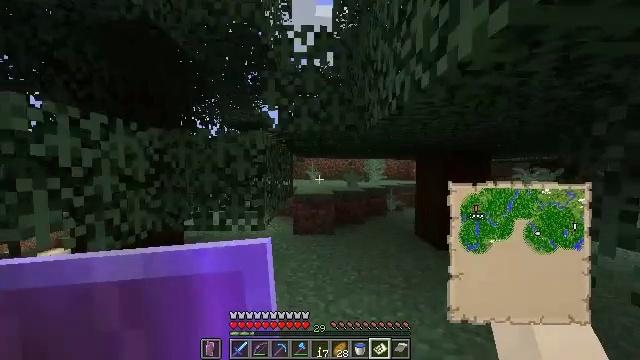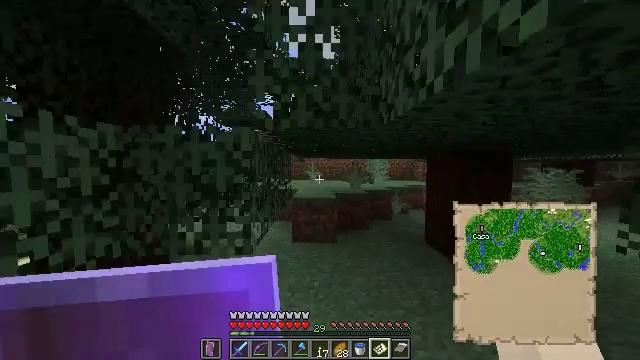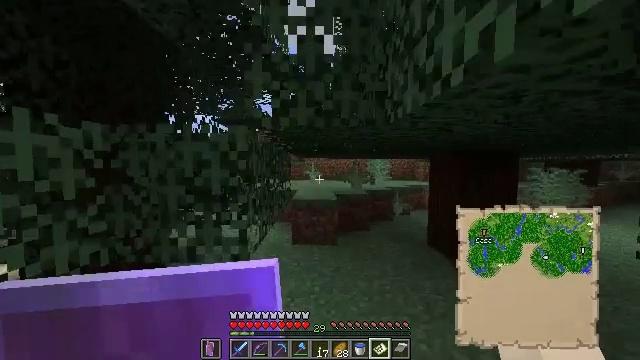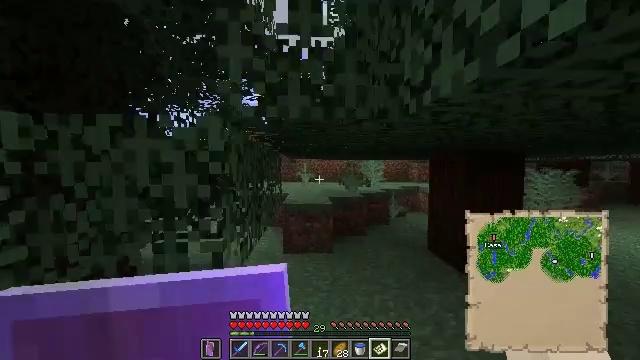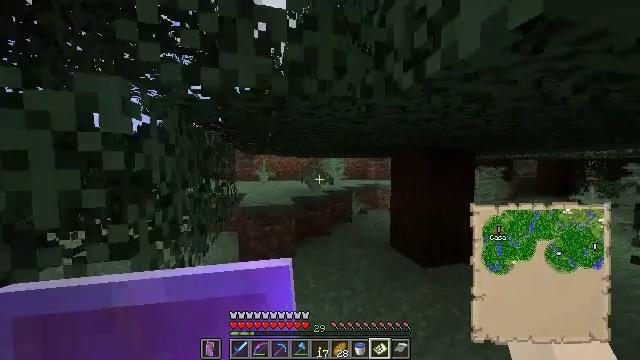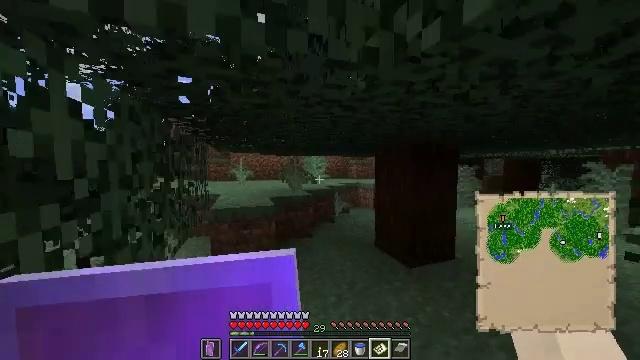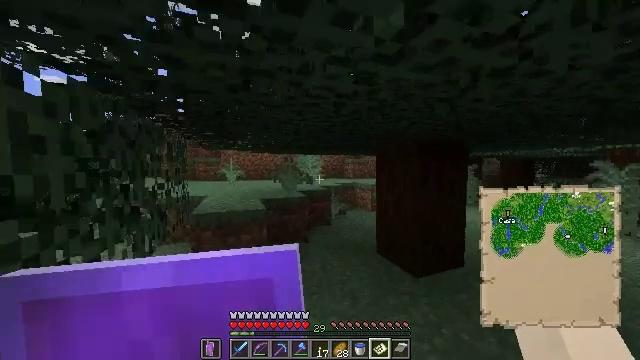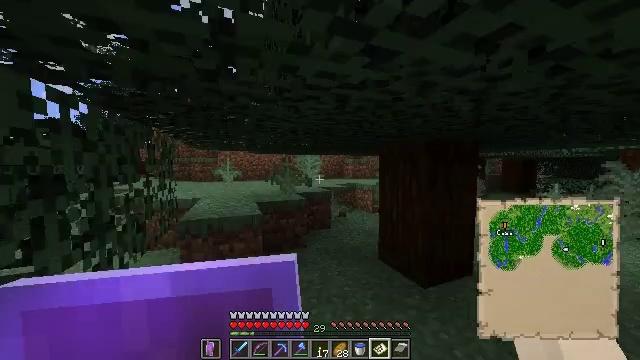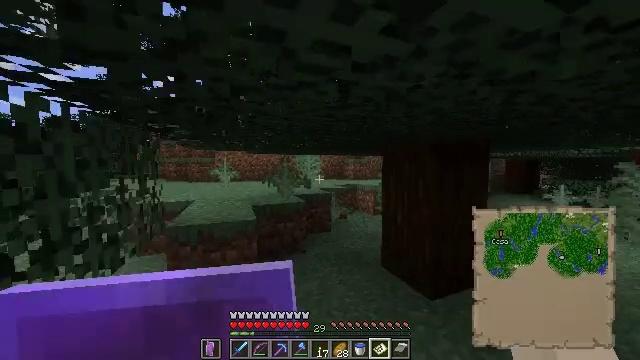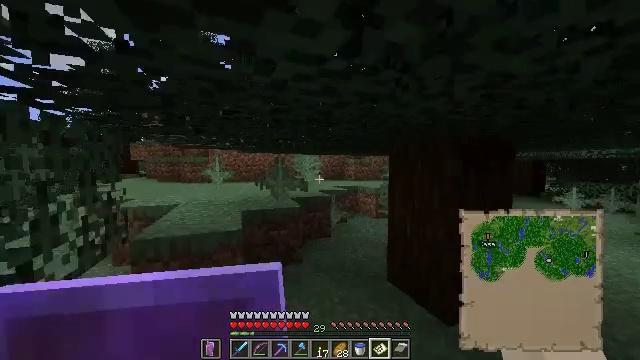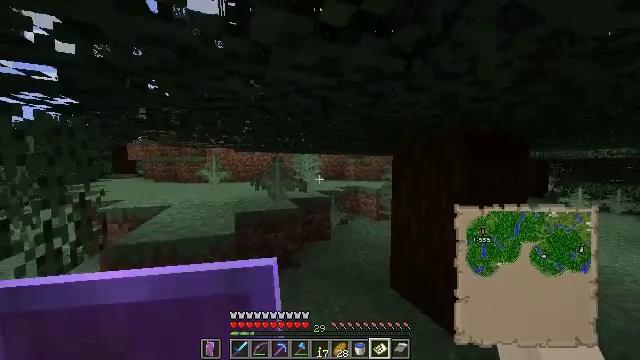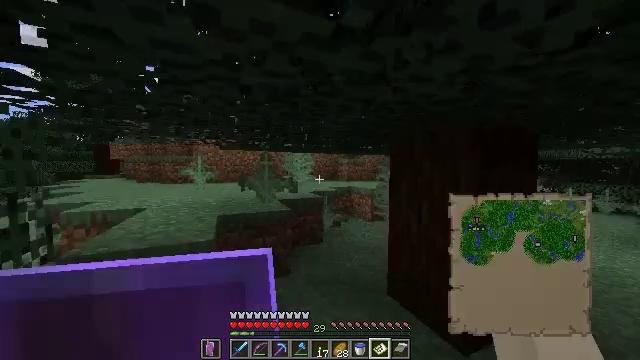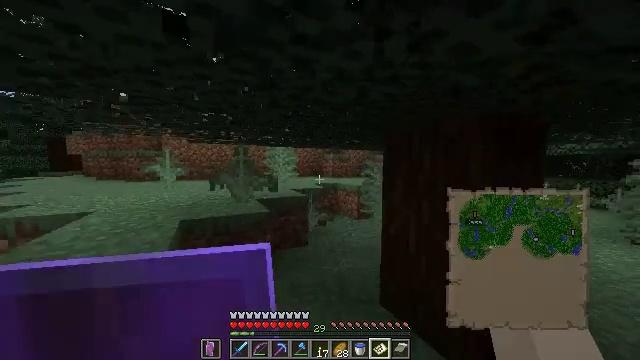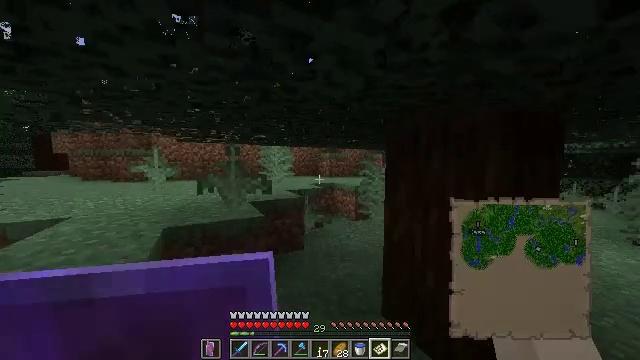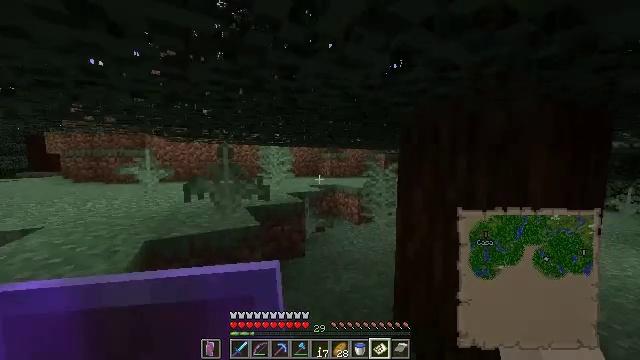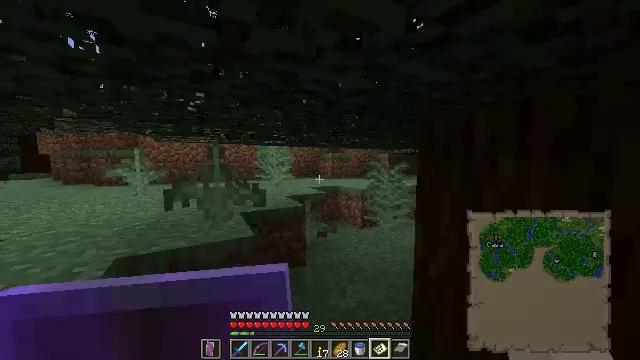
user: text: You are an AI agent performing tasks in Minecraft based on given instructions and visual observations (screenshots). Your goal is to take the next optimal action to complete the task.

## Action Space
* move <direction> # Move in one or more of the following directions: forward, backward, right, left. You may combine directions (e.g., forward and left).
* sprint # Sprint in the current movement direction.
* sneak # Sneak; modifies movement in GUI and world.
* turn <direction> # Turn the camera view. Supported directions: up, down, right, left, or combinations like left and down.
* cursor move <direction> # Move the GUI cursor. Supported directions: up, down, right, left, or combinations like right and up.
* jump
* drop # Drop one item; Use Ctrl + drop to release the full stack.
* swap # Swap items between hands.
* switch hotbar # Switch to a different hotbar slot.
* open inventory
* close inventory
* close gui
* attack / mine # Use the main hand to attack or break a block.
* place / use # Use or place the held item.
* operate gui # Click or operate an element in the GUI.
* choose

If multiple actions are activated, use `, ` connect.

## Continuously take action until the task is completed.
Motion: motion action
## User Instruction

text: Break the gold block to collect it.
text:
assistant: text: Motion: move forward
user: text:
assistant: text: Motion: move forward
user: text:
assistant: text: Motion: move forward, turn right
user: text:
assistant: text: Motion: move forward, turn right
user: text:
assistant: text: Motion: move forward, turn right
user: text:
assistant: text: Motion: move forward, turn right
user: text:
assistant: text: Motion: move forward
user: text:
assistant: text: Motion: move forward, sprint
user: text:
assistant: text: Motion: move forward, sprint
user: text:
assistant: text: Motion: move forward, sprint
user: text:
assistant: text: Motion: move forward, turn right
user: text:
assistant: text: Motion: move forward, turn right
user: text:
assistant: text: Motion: move forward, turn right
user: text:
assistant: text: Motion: move forward
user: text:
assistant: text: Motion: move forward
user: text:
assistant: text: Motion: move forward
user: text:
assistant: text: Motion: move forward, sprint, turn right and down
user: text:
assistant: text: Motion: move forward, sprint, turn right
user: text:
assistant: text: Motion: move forward, turn right
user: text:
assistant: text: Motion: move forward
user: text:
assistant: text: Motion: move forward, turn right
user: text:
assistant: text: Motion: move forward
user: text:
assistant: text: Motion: move forward
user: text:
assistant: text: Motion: move forward
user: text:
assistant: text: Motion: move forward
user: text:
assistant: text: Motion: move forward, turn left and up
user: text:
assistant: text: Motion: move forward, turn left
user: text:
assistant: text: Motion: move forward, turn left
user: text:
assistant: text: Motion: move forward, turn left
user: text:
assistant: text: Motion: move forward, turn left and up